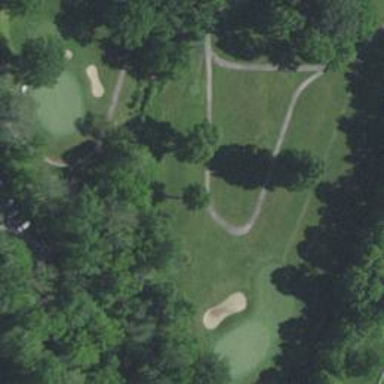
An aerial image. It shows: Path for both road and golf.